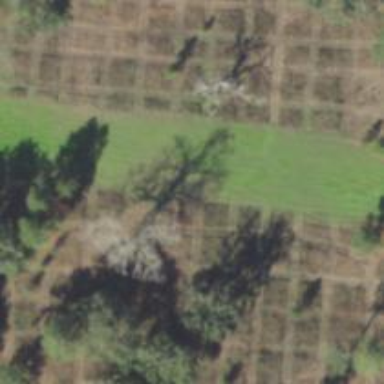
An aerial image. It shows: Orchard.